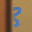
Label: 3